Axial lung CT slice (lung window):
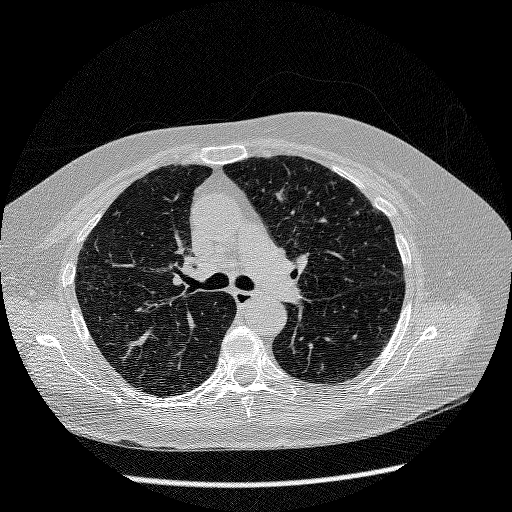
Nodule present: no